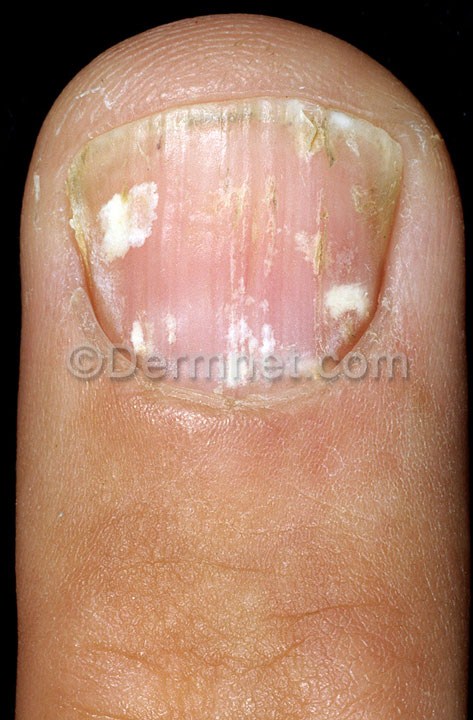
Disease: Nail Fungus and other Nail Disease